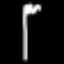
Label: fork